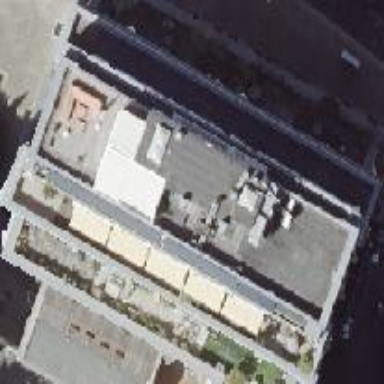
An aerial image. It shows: Building with flat grey roof.